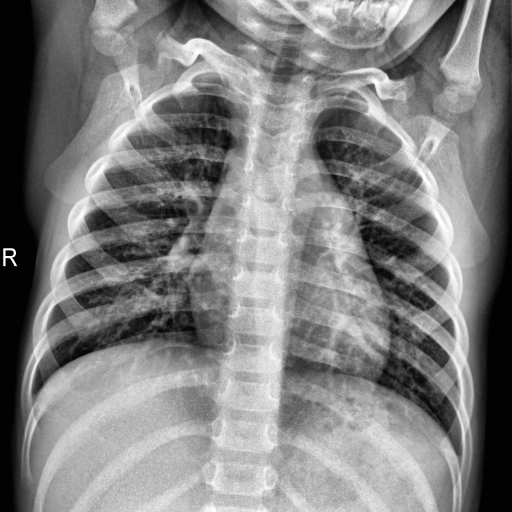
Finding: NORMAL